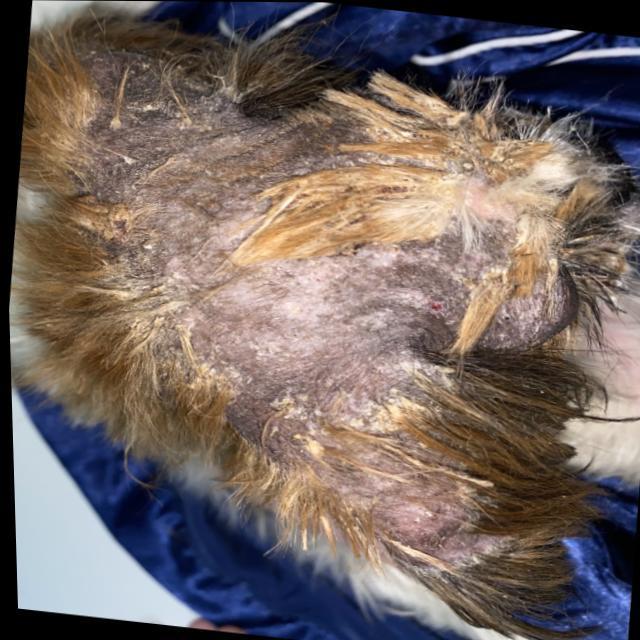
Canine demodicosis (Demodex mange) — caused by Demodex canis mites. Presents with alopecia, follicular papules, pustules, and comedones. Often localized on face and forelimbs.